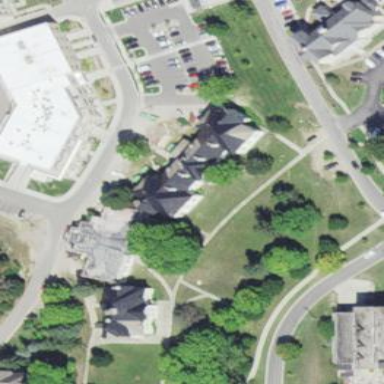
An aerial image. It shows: Building with hipped roof.